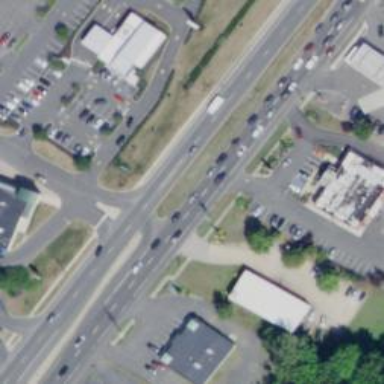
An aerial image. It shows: Trunk link highway.